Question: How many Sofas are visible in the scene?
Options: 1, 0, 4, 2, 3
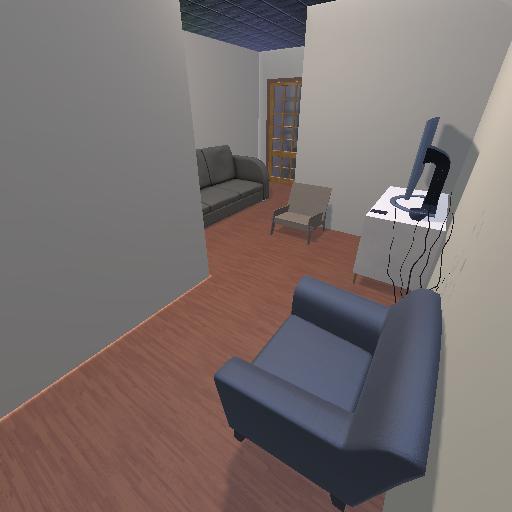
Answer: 1